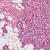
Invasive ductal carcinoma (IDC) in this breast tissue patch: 1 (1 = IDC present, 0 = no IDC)